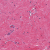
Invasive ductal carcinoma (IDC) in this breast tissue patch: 0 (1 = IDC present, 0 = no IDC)